Question: I'm trying to create a custom bottom navbar, but I don't want it to be a rectangular style. I just want one big circle (it's gonna be an image) that a user can click on as a button.
I know I can customize the way the bottom bar looks like, but I am not sure how to add the image in the center and make it overflow the original boundaries of the bar. For now I have something like this
'''
UIBarButtonItem *item3 = [[UIBarButtonItem alloc]
initWithBarButtonSystemItem:UIBarButtonSystemItemOrganize
target:self
action:nil];
NSArray *items = [NSArray arrayWithObjects:item1, flexibleSpace, item2, flexibleSpace, item3, nil];
self.toolbarItems = items;'
'''
Here is a picture for illustration. Thanks!

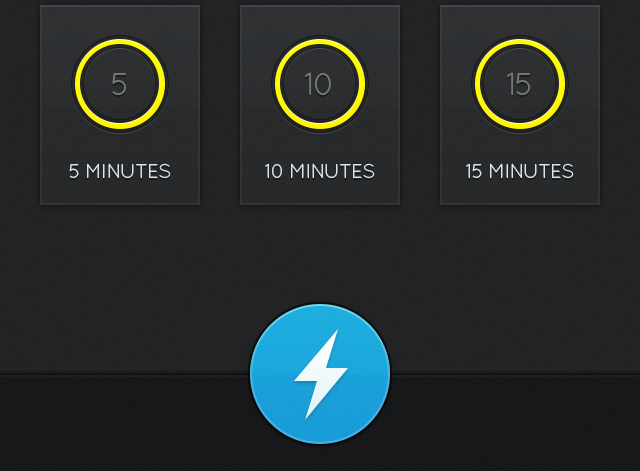
Answer: Making an Custom Navigation Bar takes a lot of work so in instead you could make an custom button over the image and when the user clicks on it will change the image or the action (user "taps" on the image alert pops up :):
ViewController.h
'''
#import <UIKit/UIKit.h>
@interface ViewController : UIViewController {
IBOutlet UIImageView *onlyImageVIew;
BOOL firstImage;
}
@property (nonatomic, retain) UIImageView *onlyImageVIew;
-(IBAction)buttonClicked;
@end
'''
ViewController.m
'''
@implementation ViewController
@synthesize firstImage, secondImage;
- (IBAction)buttonClicked {
if (firstImage == YES) {
onlyImageView.image = [UIImage imageNamed:@"yourImage.png"];
firstImage == NO
}
else {
onlyImageView.image = [UIImage imageNamed:@"yourSecondImage.png"];
firstImage == YES
}
}
- (void)viewDidLoad {
[super viewDidLoad];
// when view loaded, load the first image only.
firstImage = YES;
onlyImageView.image = [UIImage imageNamed:@"yourLaunchImage.png"];
}
'''